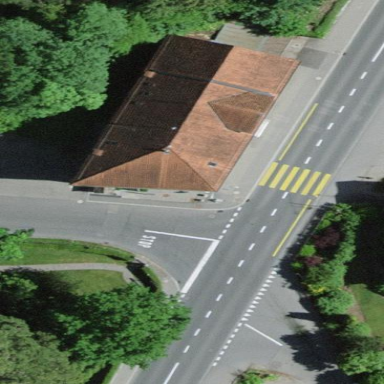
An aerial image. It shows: Convenience shop located within building.